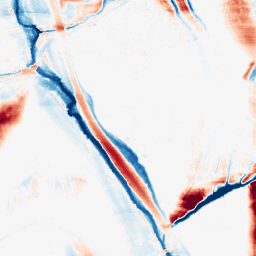
Category: morphological
Decomposition family: morphological_ellipse
Decomposition parameters: operation: average
width: 10
height: 50
Upsampling method: sinc_hamming
Upsampling parameters: scale: 8
kernel_size: 16
Upsampling scale: 8